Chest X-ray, AP view. Patient: 67 years old, sex M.
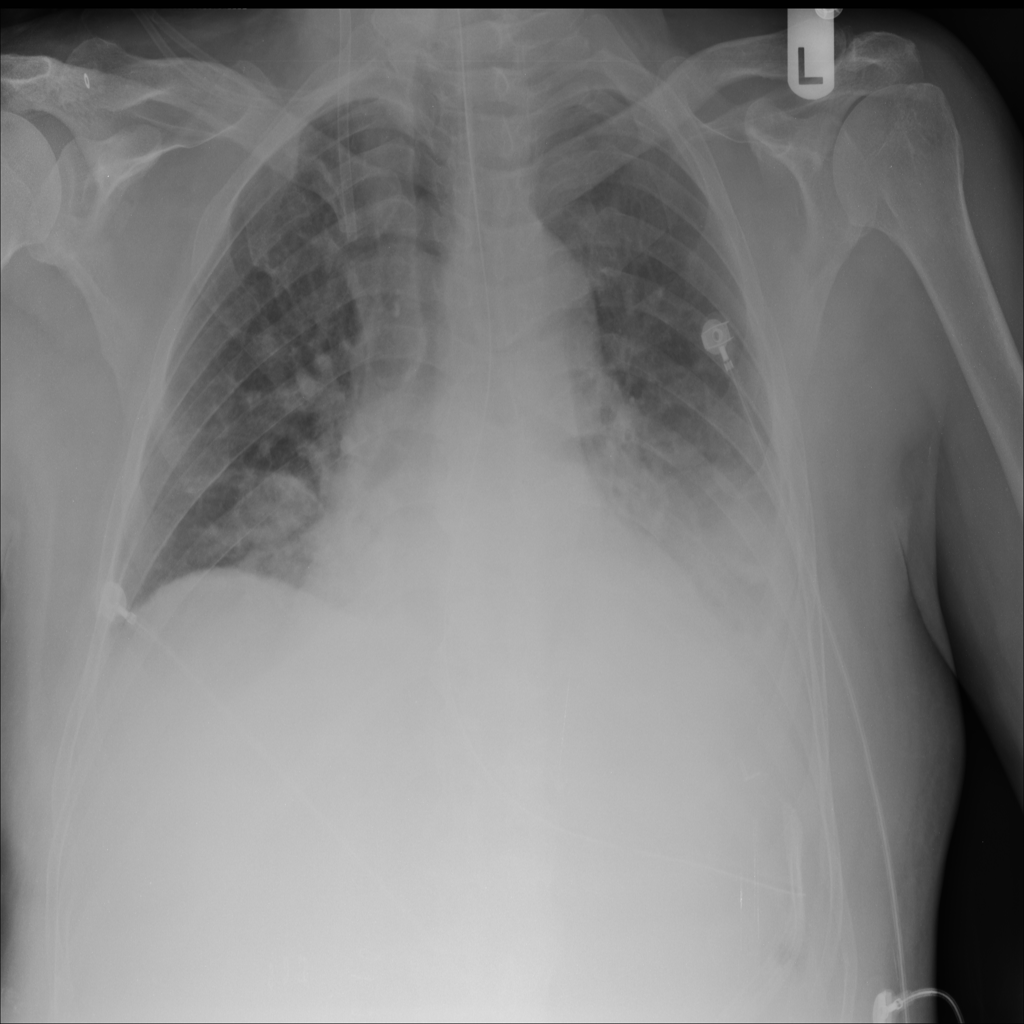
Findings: Atelectasis, Effusion, Infiltration